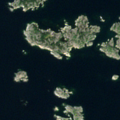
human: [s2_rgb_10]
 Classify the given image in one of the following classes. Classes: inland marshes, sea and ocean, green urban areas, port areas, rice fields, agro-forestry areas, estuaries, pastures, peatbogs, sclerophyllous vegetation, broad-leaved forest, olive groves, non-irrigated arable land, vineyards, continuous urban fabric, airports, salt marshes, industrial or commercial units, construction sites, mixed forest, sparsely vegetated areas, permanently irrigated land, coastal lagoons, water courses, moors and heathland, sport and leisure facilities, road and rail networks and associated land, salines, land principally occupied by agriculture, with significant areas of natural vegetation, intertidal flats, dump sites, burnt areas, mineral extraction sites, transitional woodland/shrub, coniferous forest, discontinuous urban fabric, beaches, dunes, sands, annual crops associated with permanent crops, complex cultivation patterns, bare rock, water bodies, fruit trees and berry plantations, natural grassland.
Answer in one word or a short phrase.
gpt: sea and ocean